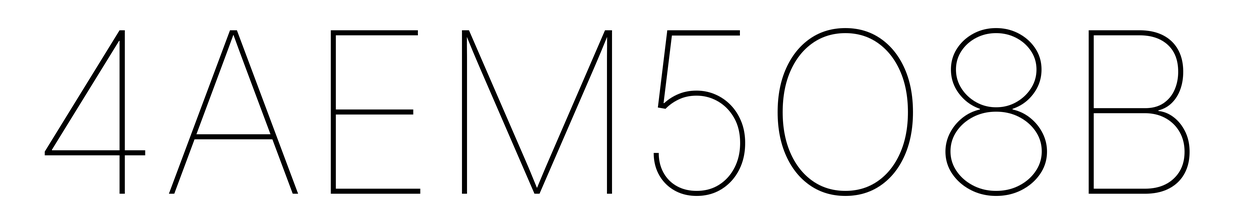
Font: Inter_Thin